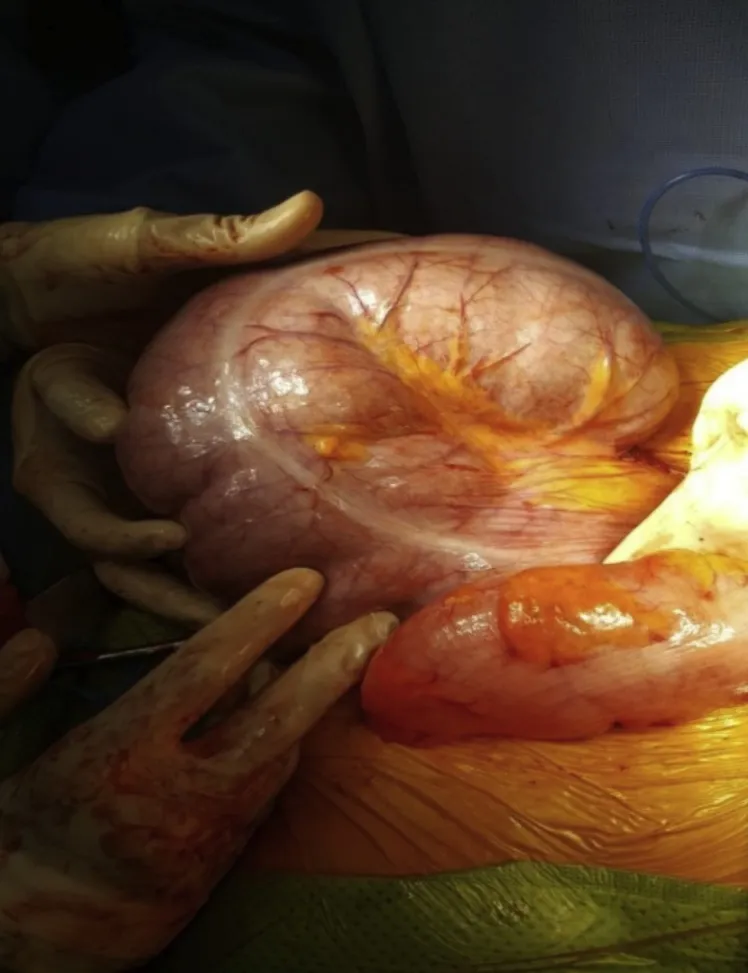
Intraoperative picture showing Cecal dilatation and volvulus.
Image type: medical_photograph (other_medical_photograph)